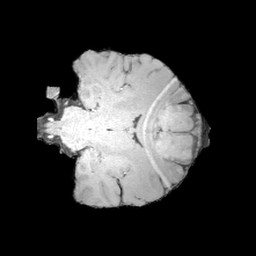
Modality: MP2RAGE
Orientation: coronal